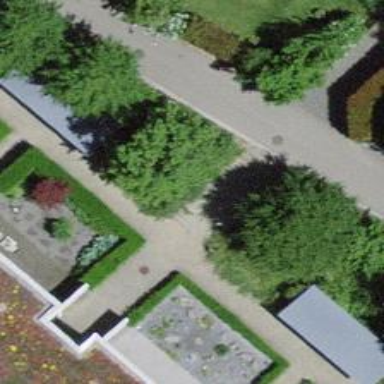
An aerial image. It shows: Paved path.